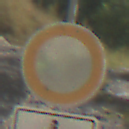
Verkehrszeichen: VerbotFahrzeugeAllerArt
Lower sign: EinspurigeFahrzeugeFrei3
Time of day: MorningAfternoon
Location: Outdoor (Nature)
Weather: PartlyCloudy
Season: NotSpecified
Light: Natural